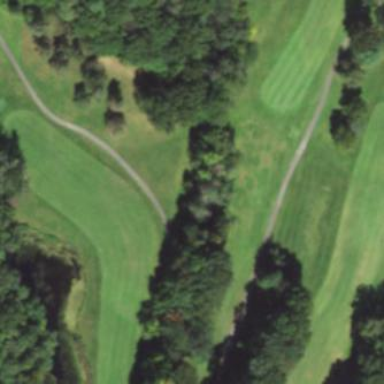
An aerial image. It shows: Grassy area designated as golf fairway.